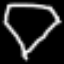
Label: diamond